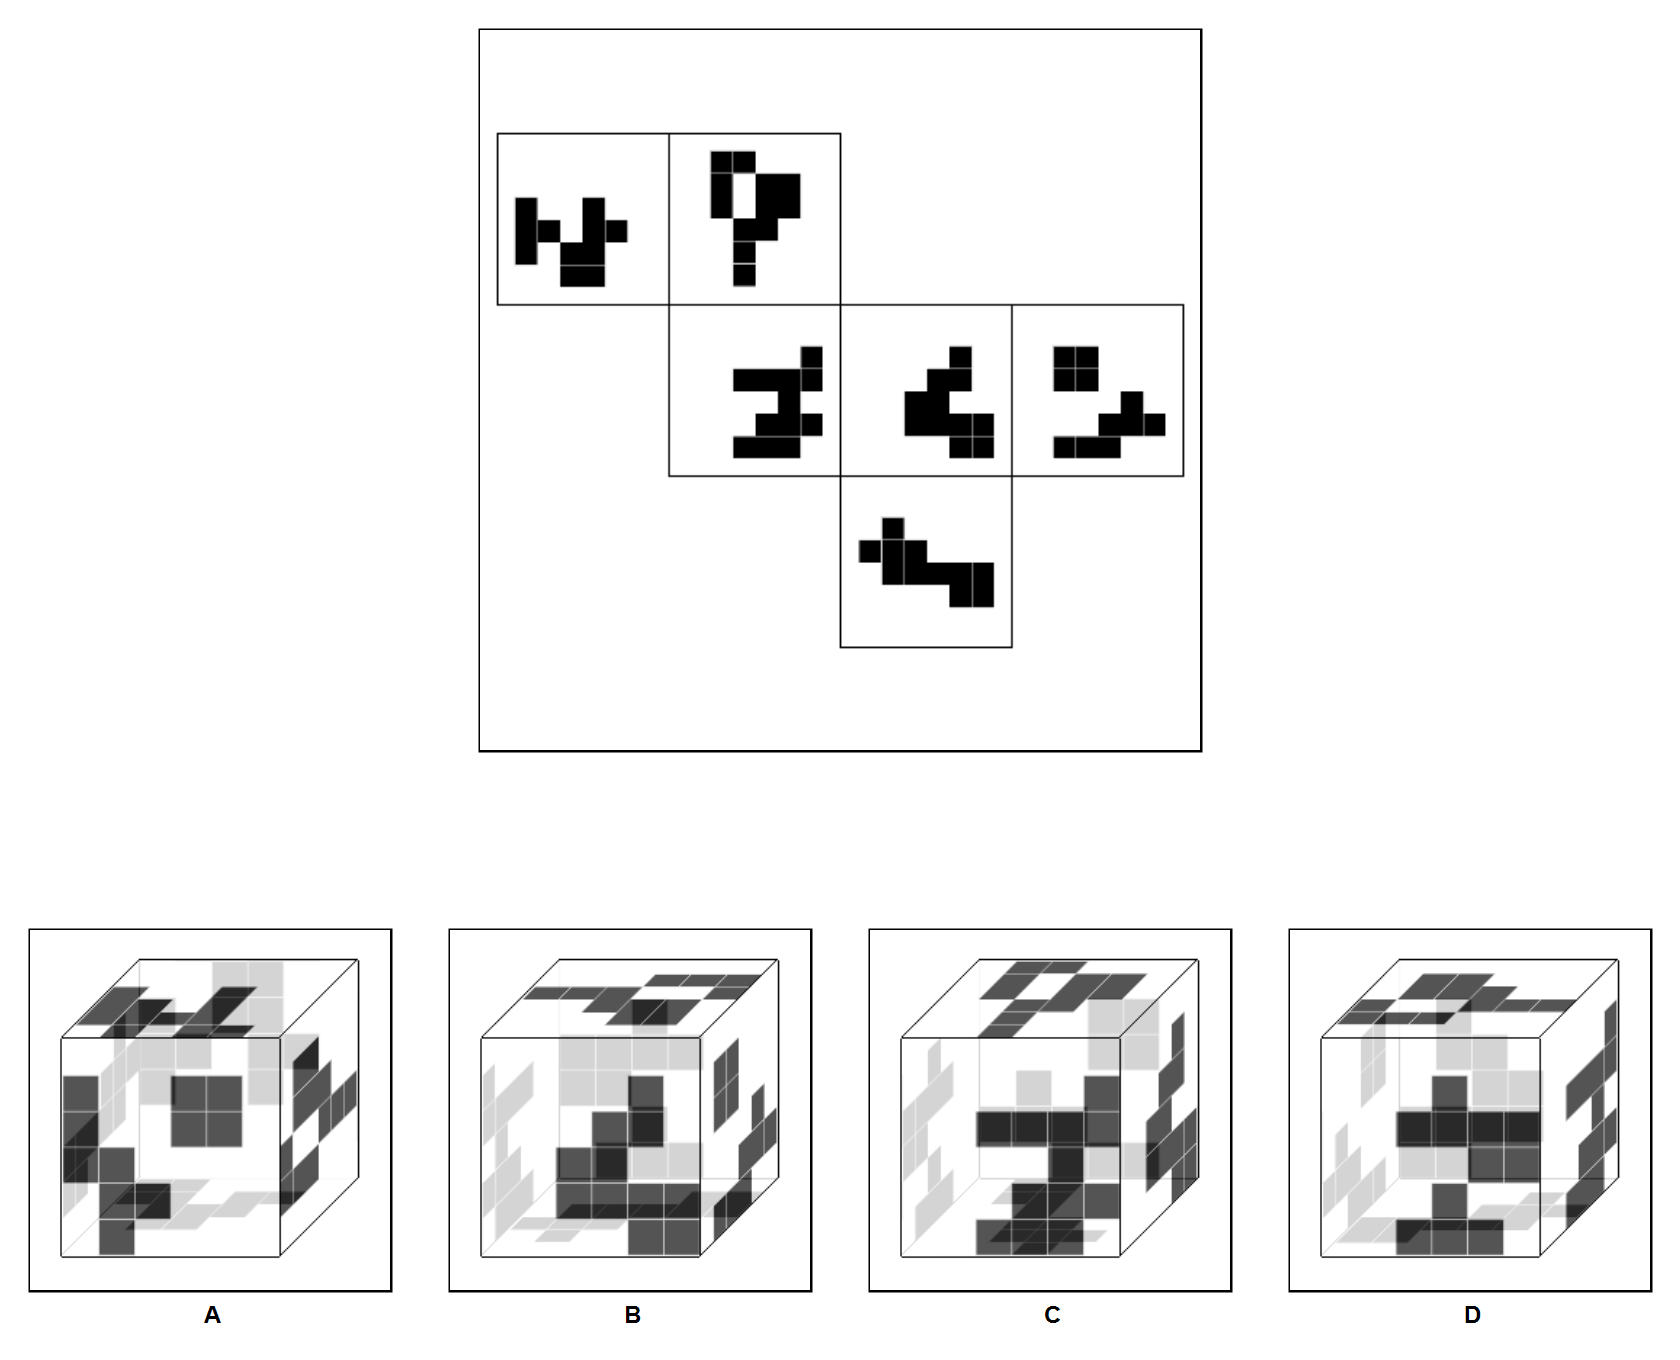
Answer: A